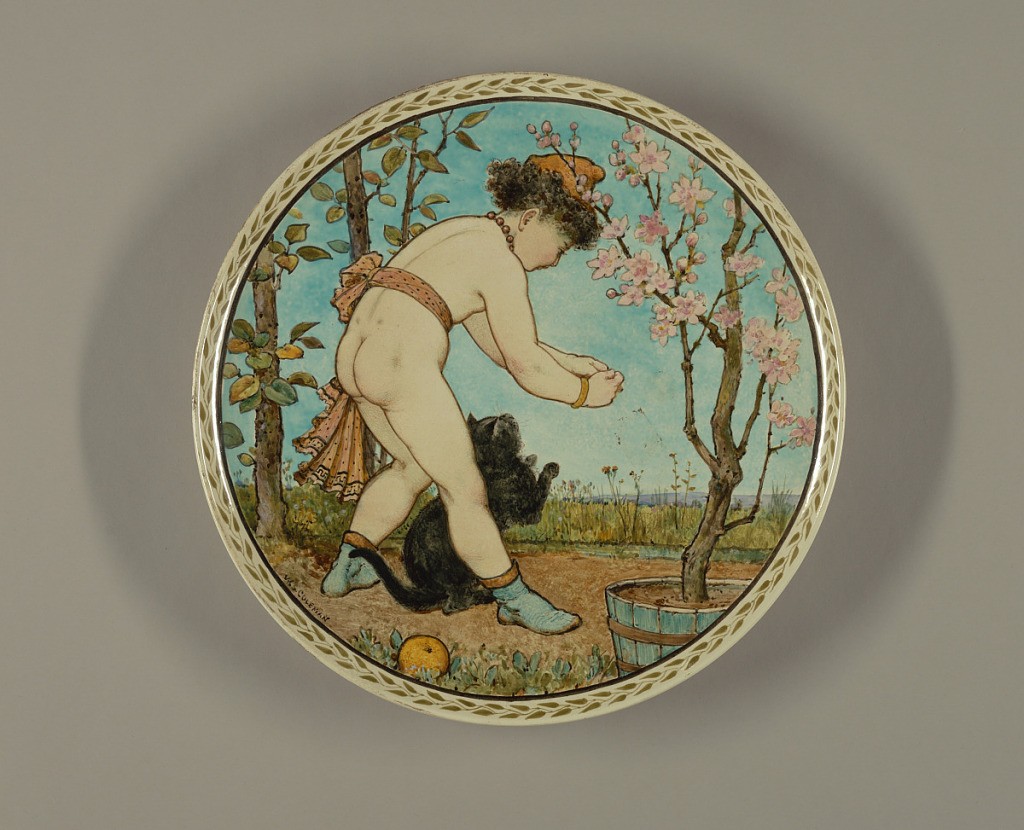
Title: Platter
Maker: W. S. Coleman
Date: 1871
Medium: Glazed earthenware
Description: Large circular, concave plate, molded with foot ring. Reverse plain glazed. Obverse painted with continuous foliate border. Within border painted in polychrome underglaze pigments: a nude child and cat within a landscape, with trees and a potted cherry tree in bloom against a blue sky.